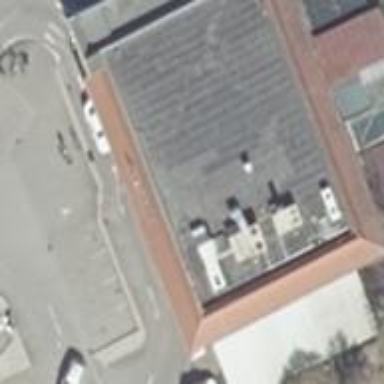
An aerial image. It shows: Fast food restaurant in building.